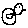
Label: bird